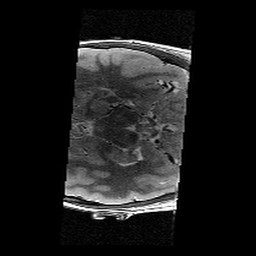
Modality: T2w
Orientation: axial
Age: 10
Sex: male
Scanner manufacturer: siemens
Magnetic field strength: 3 T
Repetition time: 9.23 s
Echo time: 0.067 s